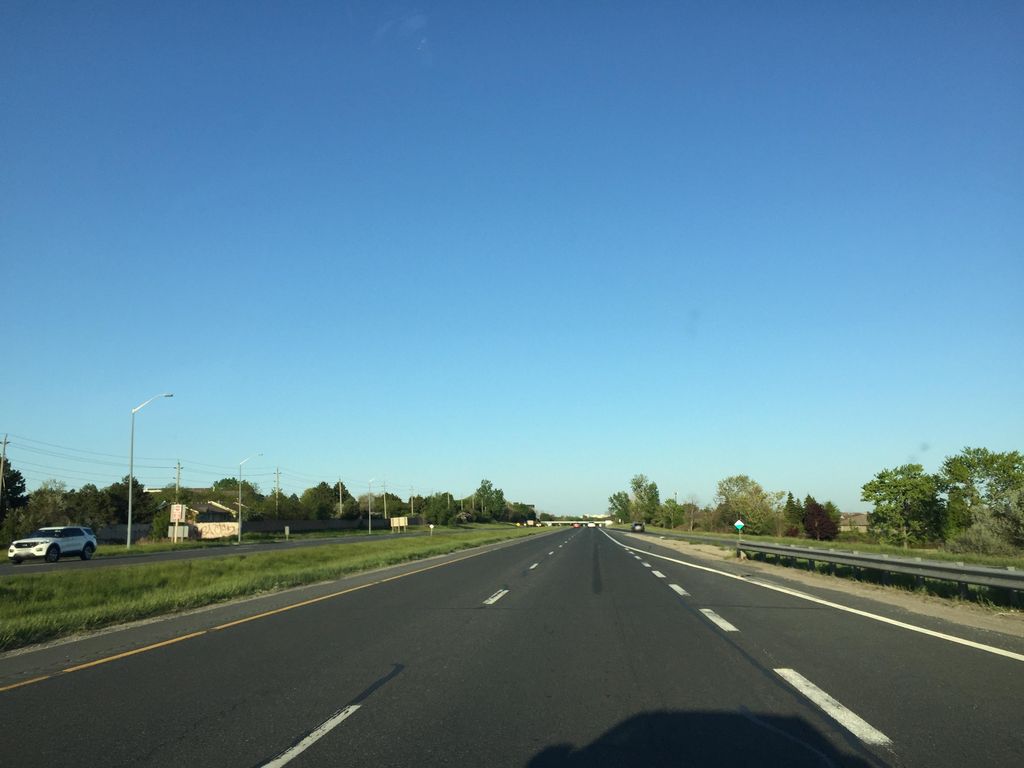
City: kitchener-waterloo